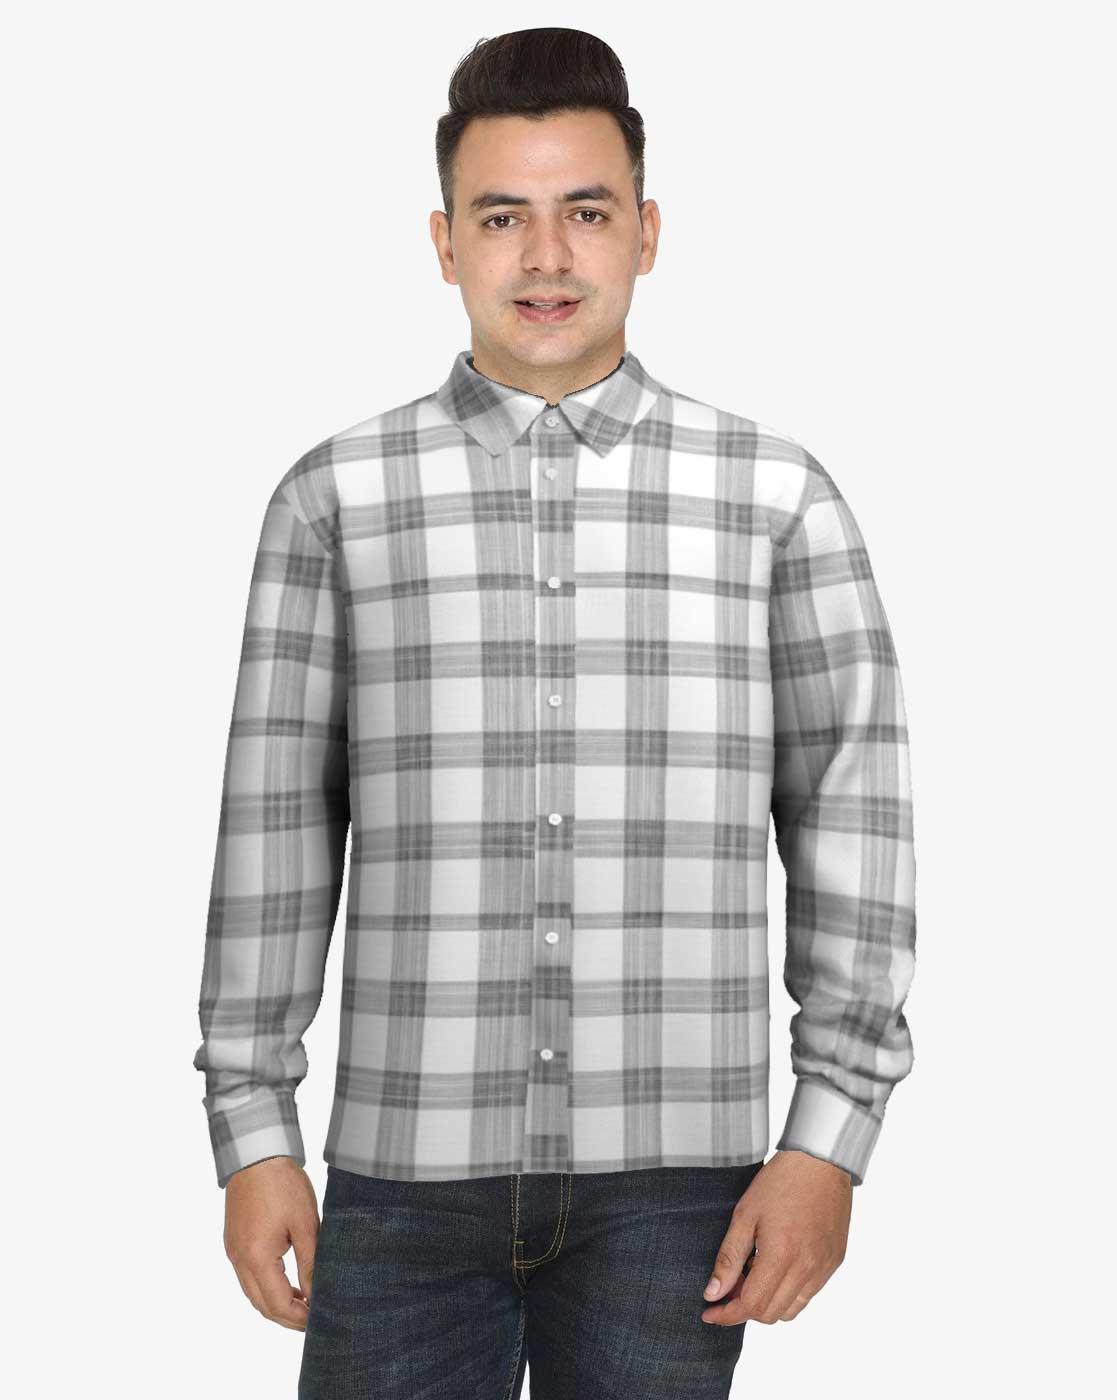
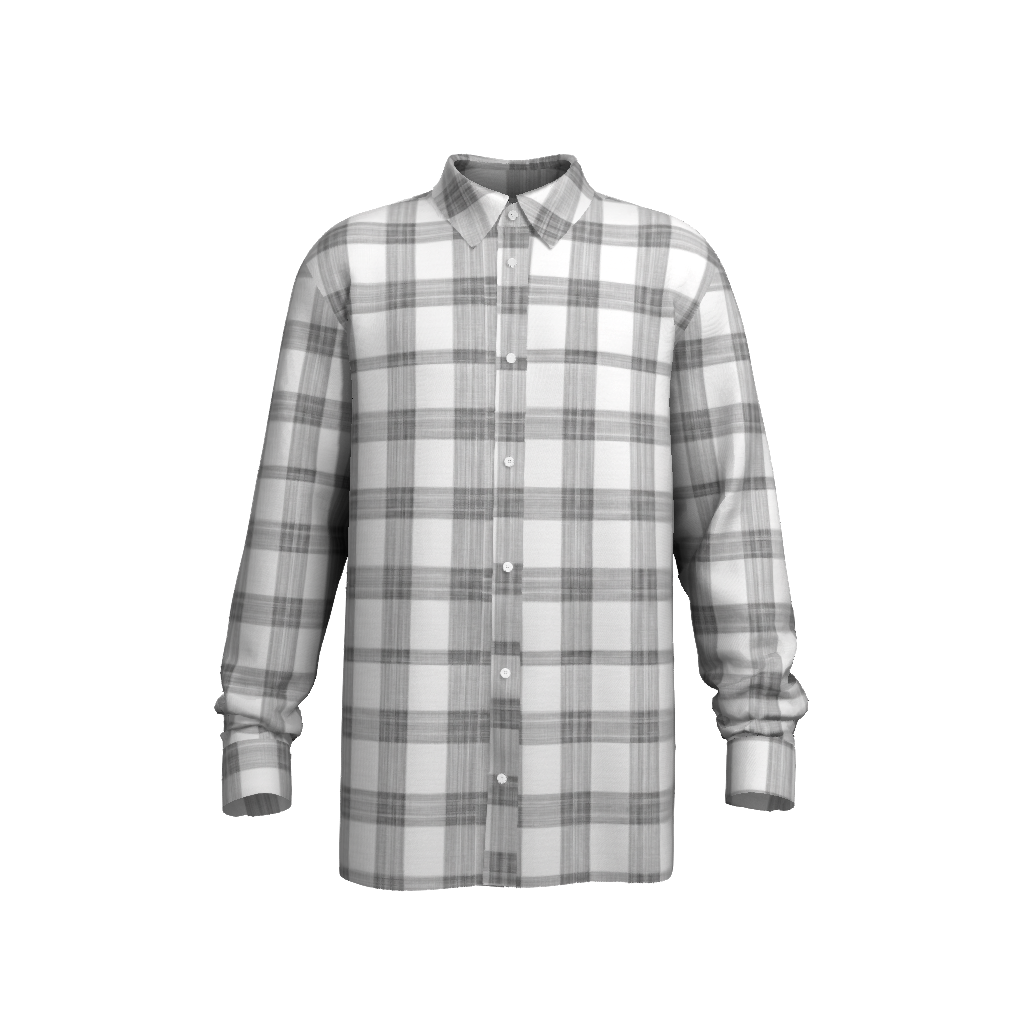
Clothing description: grey white classic fit plaid button up tee